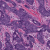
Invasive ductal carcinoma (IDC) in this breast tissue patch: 1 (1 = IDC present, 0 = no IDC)